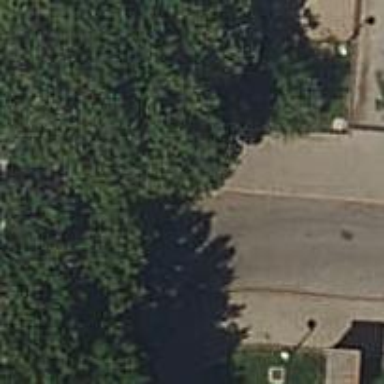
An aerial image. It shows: Driveway road with sidewalks on both sides.